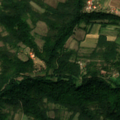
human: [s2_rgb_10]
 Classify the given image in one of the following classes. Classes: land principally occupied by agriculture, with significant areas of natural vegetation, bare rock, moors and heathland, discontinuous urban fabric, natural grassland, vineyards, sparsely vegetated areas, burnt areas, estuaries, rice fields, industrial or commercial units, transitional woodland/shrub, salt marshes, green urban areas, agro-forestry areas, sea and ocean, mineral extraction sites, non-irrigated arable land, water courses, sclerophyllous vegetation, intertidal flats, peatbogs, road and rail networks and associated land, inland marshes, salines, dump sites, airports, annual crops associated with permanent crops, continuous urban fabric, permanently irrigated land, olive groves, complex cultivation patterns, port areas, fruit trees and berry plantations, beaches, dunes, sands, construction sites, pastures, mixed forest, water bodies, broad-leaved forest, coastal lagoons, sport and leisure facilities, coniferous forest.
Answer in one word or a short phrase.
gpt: complex cultivation patterns, land principally occupied by agriculture, with significant areas of natural vegetation, broad-leaved forest